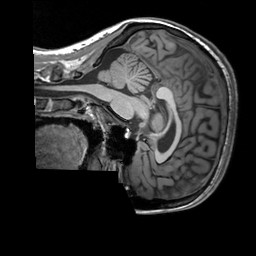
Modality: T1w
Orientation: sagittal
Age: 20
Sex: female
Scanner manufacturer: siemens
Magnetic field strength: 3 T
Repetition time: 2.3 s
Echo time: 0.00303 s